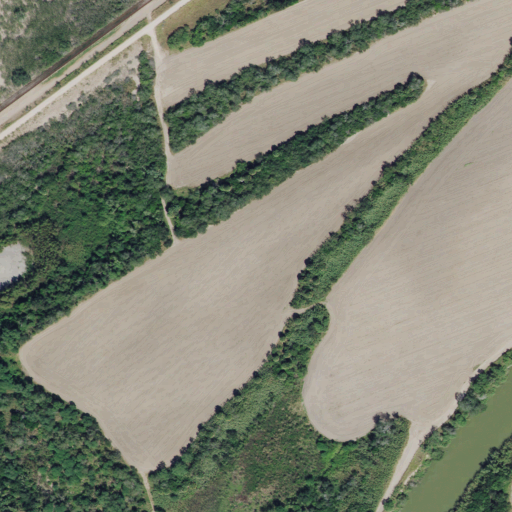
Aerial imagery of levee in Texas named Las Comas Banco containing grassland, barren land, shrub, cultivated crops, pasture, mixed forest, woody wetlands, herbaceous wetlands, low intensity development, unknown, open water, and evergreen forest